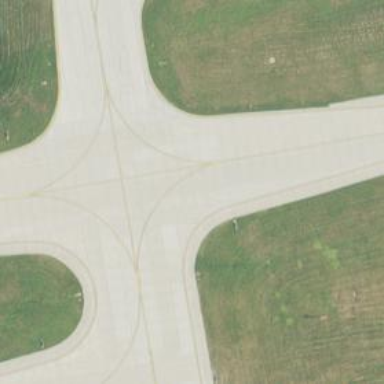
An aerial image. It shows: Image of taxiway at airport.